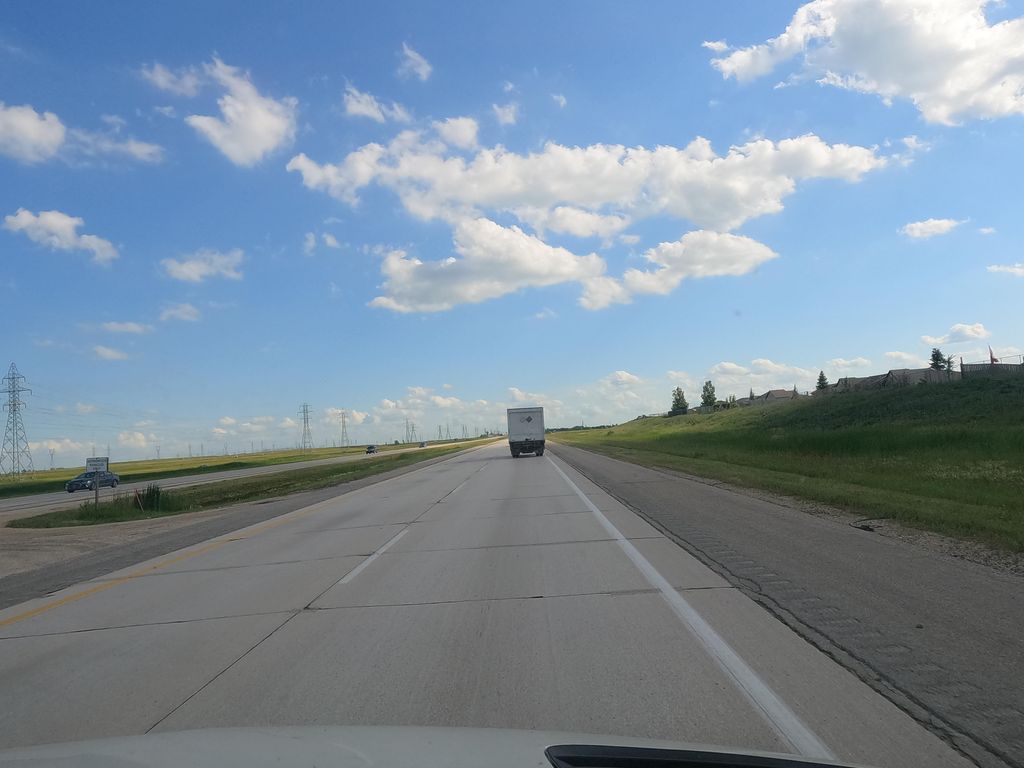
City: winnipeg